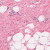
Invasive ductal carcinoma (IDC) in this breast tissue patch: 0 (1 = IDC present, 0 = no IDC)